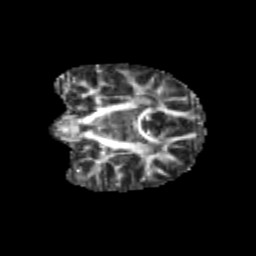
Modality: FA
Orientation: coronal
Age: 9
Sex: male
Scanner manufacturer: siemens
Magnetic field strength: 3 T
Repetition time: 3.8 s
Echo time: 0.07 s